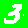
Digit: 3